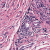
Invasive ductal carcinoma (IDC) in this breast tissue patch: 0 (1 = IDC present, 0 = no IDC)